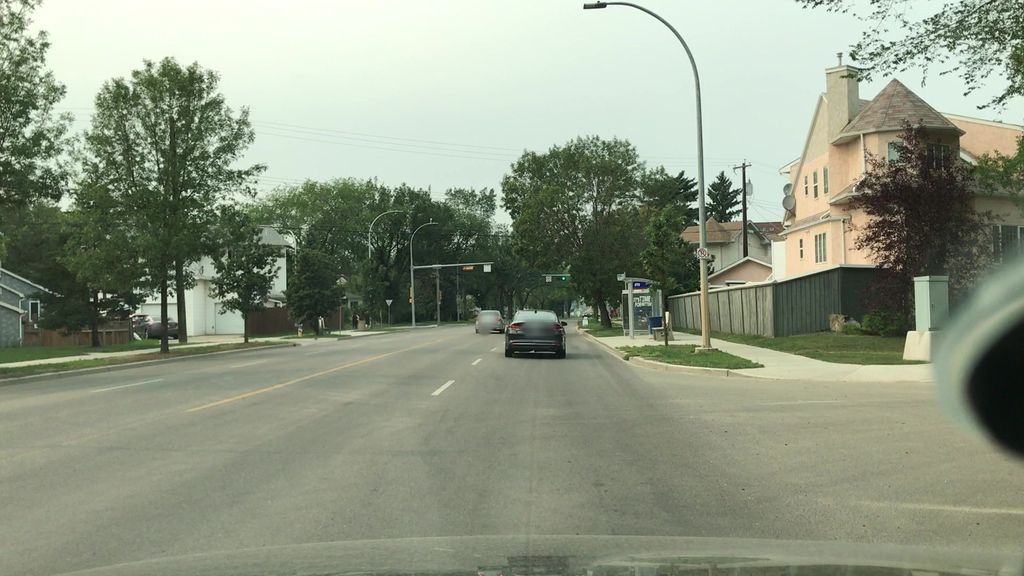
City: edmonton